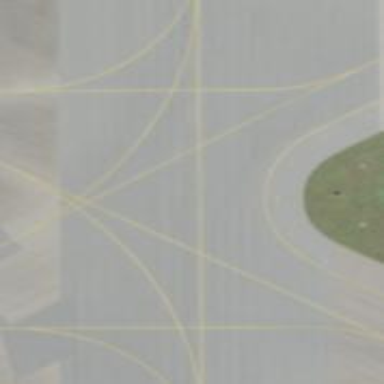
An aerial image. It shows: Image of taxiway at airport.